The plot is a signal-to-image rendering of a rotating shaft's vibration measurement. Diagnose the rotating machine from this image, choosing from: normal, misalignment, unbalance, looseness.
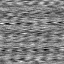
Answer: looseness